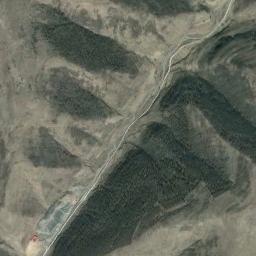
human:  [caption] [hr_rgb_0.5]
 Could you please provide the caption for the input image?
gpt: The mountain is uneven and tangled .

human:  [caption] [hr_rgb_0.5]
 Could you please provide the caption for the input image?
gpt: The folded mountain consists of some ridges and valleys and a road goes through the mountain .

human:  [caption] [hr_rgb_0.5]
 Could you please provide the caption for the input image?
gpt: The mountain is consist of half of black soil and half of white soil .

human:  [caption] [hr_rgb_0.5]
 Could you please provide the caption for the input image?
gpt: Most of the area on this mountain is grey rock .

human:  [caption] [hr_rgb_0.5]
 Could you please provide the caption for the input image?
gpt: There are some green forests on the mountain .